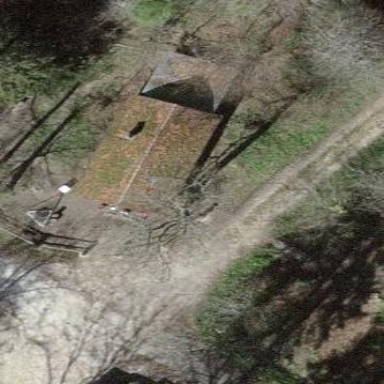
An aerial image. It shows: Hut.